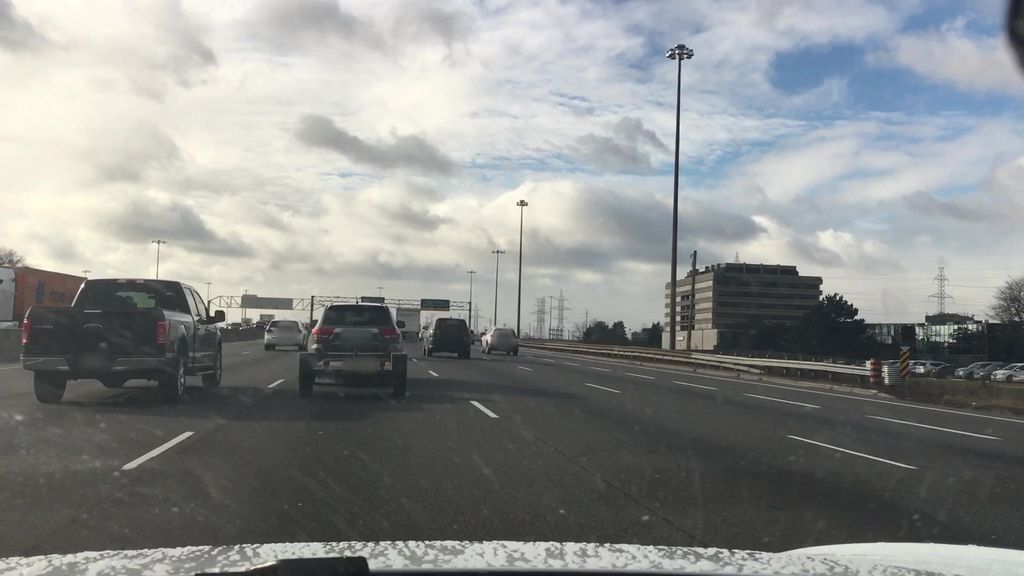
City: toronto